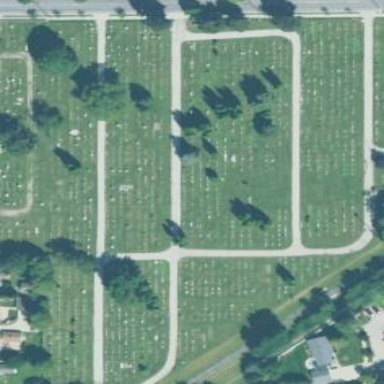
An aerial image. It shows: Cemetery.